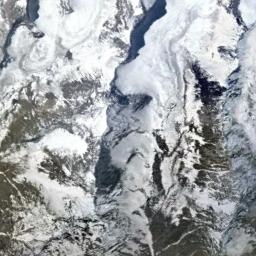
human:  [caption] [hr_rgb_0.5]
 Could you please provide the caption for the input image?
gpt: The ground on the snowberg is uneven .

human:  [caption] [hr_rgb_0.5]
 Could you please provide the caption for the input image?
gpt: The snowberg is covered with glaciers and some knife-edge ridges is at the top of the snowberg .

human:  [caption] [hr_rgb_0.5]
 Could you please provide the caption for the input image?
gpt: A snow-covered mountain covered in large areas .

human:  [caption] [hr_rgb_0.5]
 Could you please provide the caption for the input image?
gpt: The snow berg is consist of bare land and white snow .

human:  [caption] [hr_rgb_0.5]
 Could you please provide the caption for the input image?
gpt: There are much snow and some bare land on the snowberg .